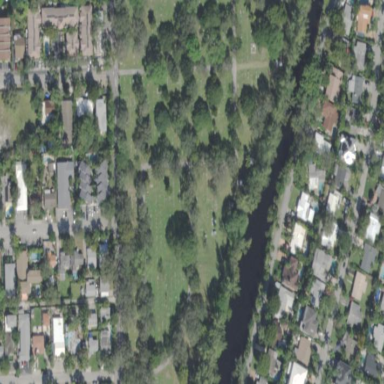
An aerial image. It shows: Cemetery.